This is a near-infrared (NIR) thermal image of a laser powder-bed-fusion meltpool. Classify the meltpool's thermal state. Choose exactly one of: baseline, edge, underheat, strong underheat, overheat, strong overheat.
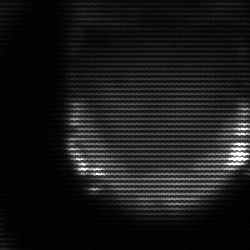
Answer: edge